Question: I want to position a plotmath symbol (x bar) in a plot using ggplot2. Somehow the way I do it alters the legend. The letter "a" suddenly appears. Where do I go wrong here?
'''
d <- data.frame(x=rnorm(10), y=rnorm(10), g=rep(c("m", "w"), 5))
ggplot(d, aes(x, y, group=g, color=g)) + geom_point() +
geom_text(x=0, y=0, label="bar(x)", parse=T)
'''

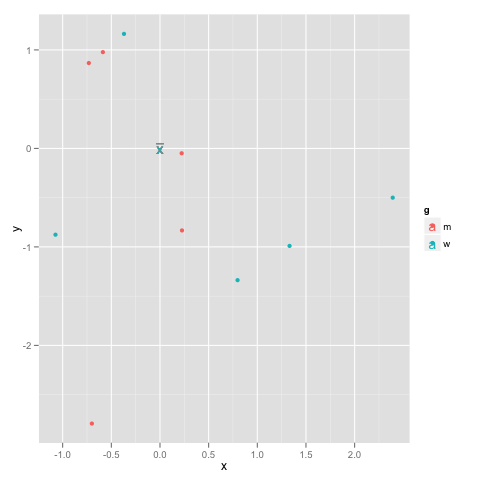
Answer: This will fix the problem:
'''
ggplot(d, aes(x, y, group = g)) +
geom_point(aes(colour = g)) +
geom_text(x = 0, y = 0, label = "bar(x)", parse=T)
'''
Only add colour the points.
Or, if you want to the plot, annotations will not be placed in the legend so
'''
ggplot(d, aes(x, y, group = g,colour = g)) +
geom_point() +
annotate('text',x = 0, y = 0, label = "bar(x)", parse=T)
'''
would work.